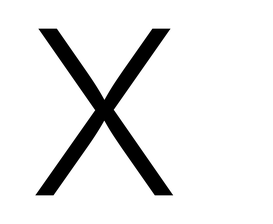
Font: Inter_Light